Question: I am working on WPf and using telerik Control. Now I want to know how to Add column name to hierarchical RadGridView in WPF?
See Image:

Please provide need full help.
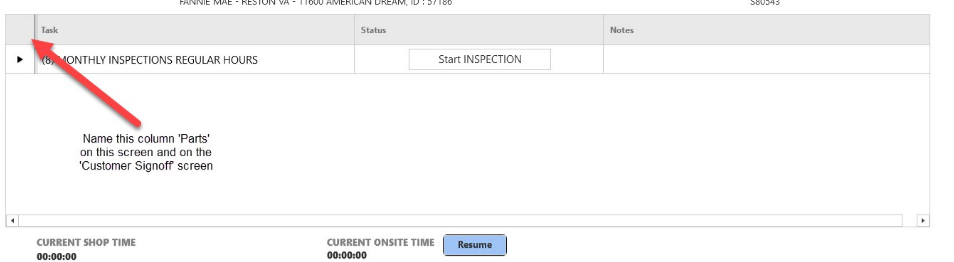
Answer: Please try this, it should be really help full.
'''
<UserControl.Resources>
<Style TargetType="{x:Type telerik:GridViewHeaderRow}">
<Setter Property="Template">
<Setter.Value>
<ControlTemplate TargetType="{x:Type telerik:GridViewHeaderRow}">
<telerik:SelectiveScrollingGrid>
<telerik:SelectiveScrollingGrid.ColumnDefinitions>
<ColumnDefinition Width="Auto"/>
<ColumnDefinition Width="Auto"/>
<ColumnDefinition Width="Auto"/>
<ColumnDefinition Width="*"/>
</telerik:SelectiveScrollingGrid.ColumnDefinitions>
<Border x:Name="PART_GridViewHeaderRowBorder" BorderBrush="{TemplateBinding BorderBrush}" BorderThickness="{TemplateBinding BorderThickness}" Grid.ColumnSpan="4" HorizontalAlignment="{TemplateBinding HorizontalContentAlignment}" Padding="{TemplateBinding Padding}" VerticalAlignment="{TemplateBinding VerticalContentAlignment}">
</Border>
<telerik:DataCellsPresenter x:Name="PART_DataCellsPresenter" Grid.Column="3" IsTabStop="False">
</telerik:DataCellsPresenter>
<Border x:Name="PART_IndicatorPresenter" BorderBrush="{TemplateBinding BorderBrush}" BorderThickness="0,0,1,1" telerik:SelectiveScrollingGrid.SelectiveScrollingOrientation="Vertical" Visibility="{TemplateBinding RowIndicatorVisibility}" Width="25">
</Border>
<telerik:IndentPresenter x:Name="PART_IndentPresenter" Grid.Column="1" IsTabStop="False" IndentLevel="{TemplateBinding IndentLevel}" MinHeight="{TemplateBinding MinHeight}" telerik:SelectiveScrollingGrid.SelectiveScrollingOrientation="Vertical">
</telerik:IndentPresenter>
<Border x:Name="PART_HierarchyIndentPresenter" Grid.Column="2" telerik:SelectiveScrollingGrid.SelectiveScrollingOrientation="Vertical" Width="40">
<Border.Visibility>
<Binding Path="HasHierarchy" RelativeSource="{RelativeSource TemplatedParent}">
<Binding.Converter>
<telerik:BooleanToVisibilityConverter/>
</Binding.Converter>
</Binding>
</Border.Visibility>
<TextBlock Text="Parts" HorizontalAlignment="Center" VerticalAlignment="Center" Foreground="#FF767676" FontSize="12" FontWeight="Bold" FontFamily="Segoe UI"></TextBlock>
</Border>
</telerik:SelectiveScrollingGrid>
</ControlTemplate>
</Setter.Value>
</Setter>
<Setter Property="Background" Value="{DynamicResource Office2007Silver}">
</Setter>
<Setter Property="MinHeight" Value="27"/>
<Setter Property="BorderBrush" Value="#FF848484"/>
<Setter Property="BorderThickness" Value="1,0,0,1"/>
<Setter Property="VerticalContentAlignment" Value="Stretch"/>
<Setter Property="HorizontalContentAlignment" Value="Stretch"/>
<Setter Property="Padding" Value="0"/>
<Setter Property="SnapsToDevicePixels" Value="True"/>
</Style>
</UserControl.Resources>
'''